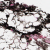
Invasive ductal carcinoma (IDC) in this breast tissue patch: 0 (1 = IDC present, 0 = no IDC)